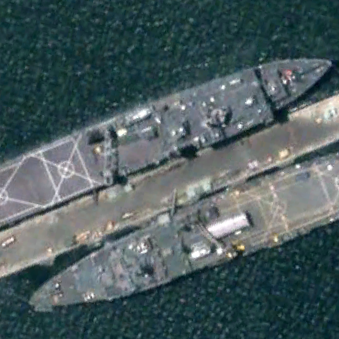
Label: combat